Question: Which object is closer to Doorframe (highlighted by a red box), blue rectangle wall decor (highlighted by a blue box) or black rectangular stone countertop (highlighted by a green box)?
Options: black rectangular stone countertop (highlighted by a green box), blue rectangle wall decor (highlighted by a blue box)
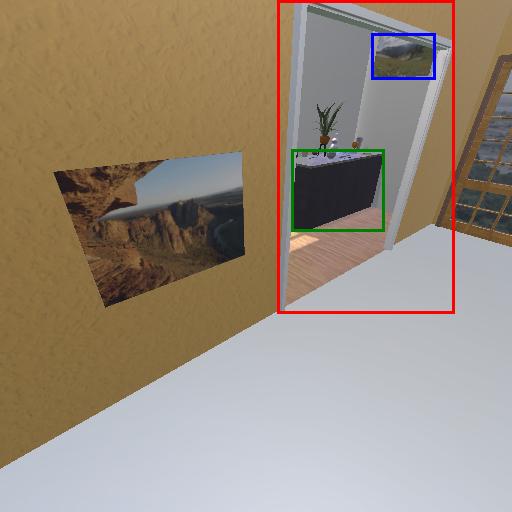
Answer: black rectangular stone countertop (highlighted by a green box)